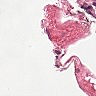
Metastatic tissue present: no